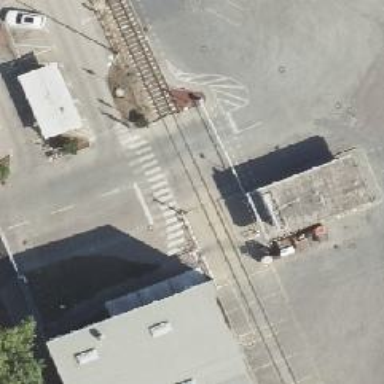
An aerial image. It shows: Railway level crossing.